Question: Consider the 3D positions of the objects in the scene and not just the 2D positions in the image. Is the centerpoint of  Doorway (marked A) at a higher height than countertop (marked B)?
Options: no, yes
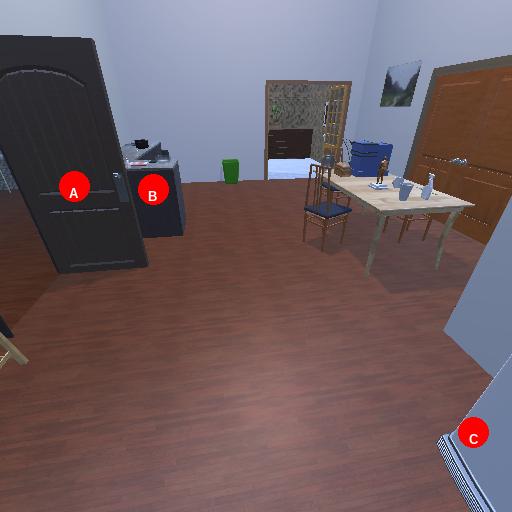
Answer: no